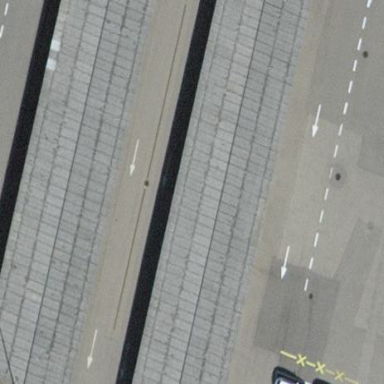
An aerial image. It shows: View of roof of building.